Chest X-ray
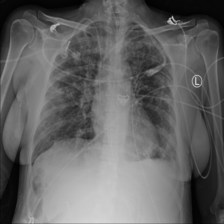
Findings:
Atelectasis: negative
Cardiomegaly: negative
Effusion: negative
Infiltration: negative
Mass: negative
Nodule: negative
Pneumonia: negative
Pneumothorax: negative
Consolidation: negative
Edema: negative
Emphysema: negative
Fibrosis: negative
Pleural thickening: negative
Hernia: negative